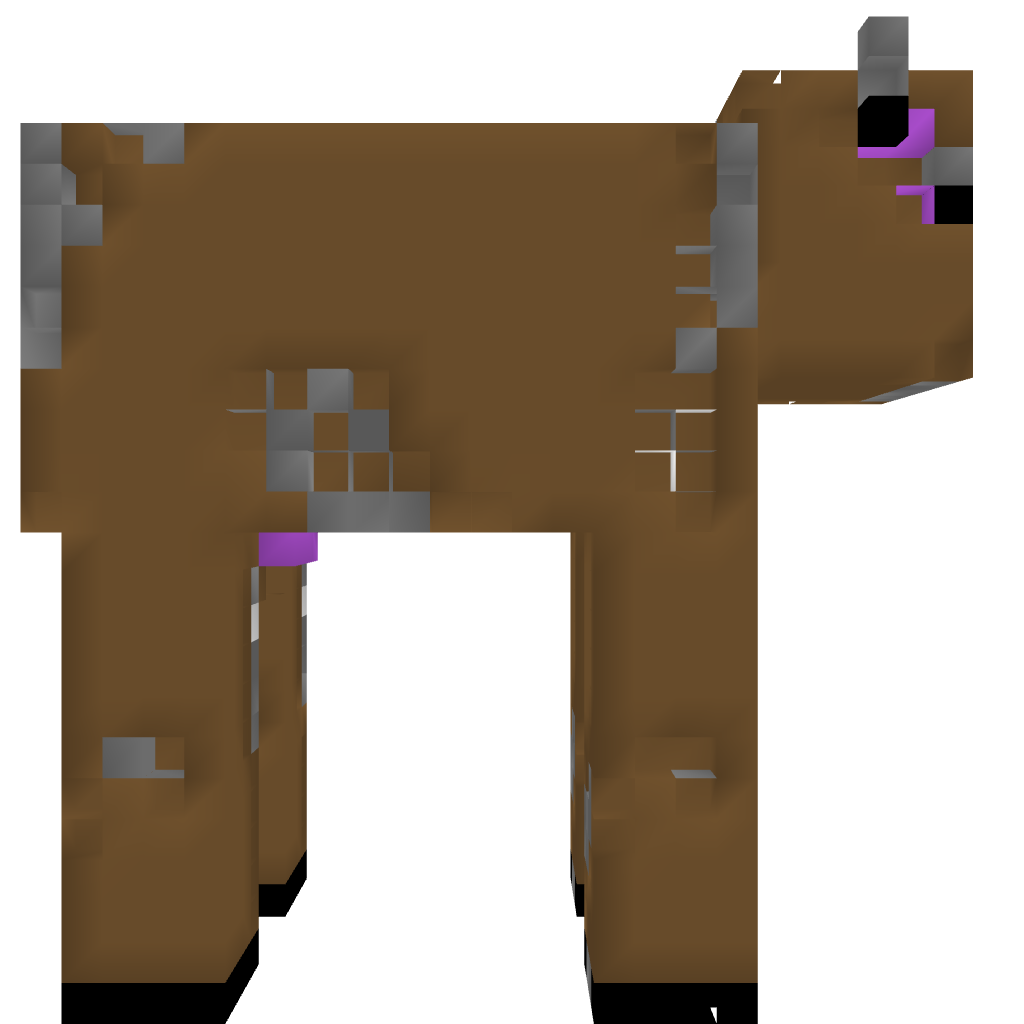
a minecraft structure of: It's a Cow. high quality